Field crop: maize
Growth stage: 2
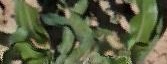
Species: maize